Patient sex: F
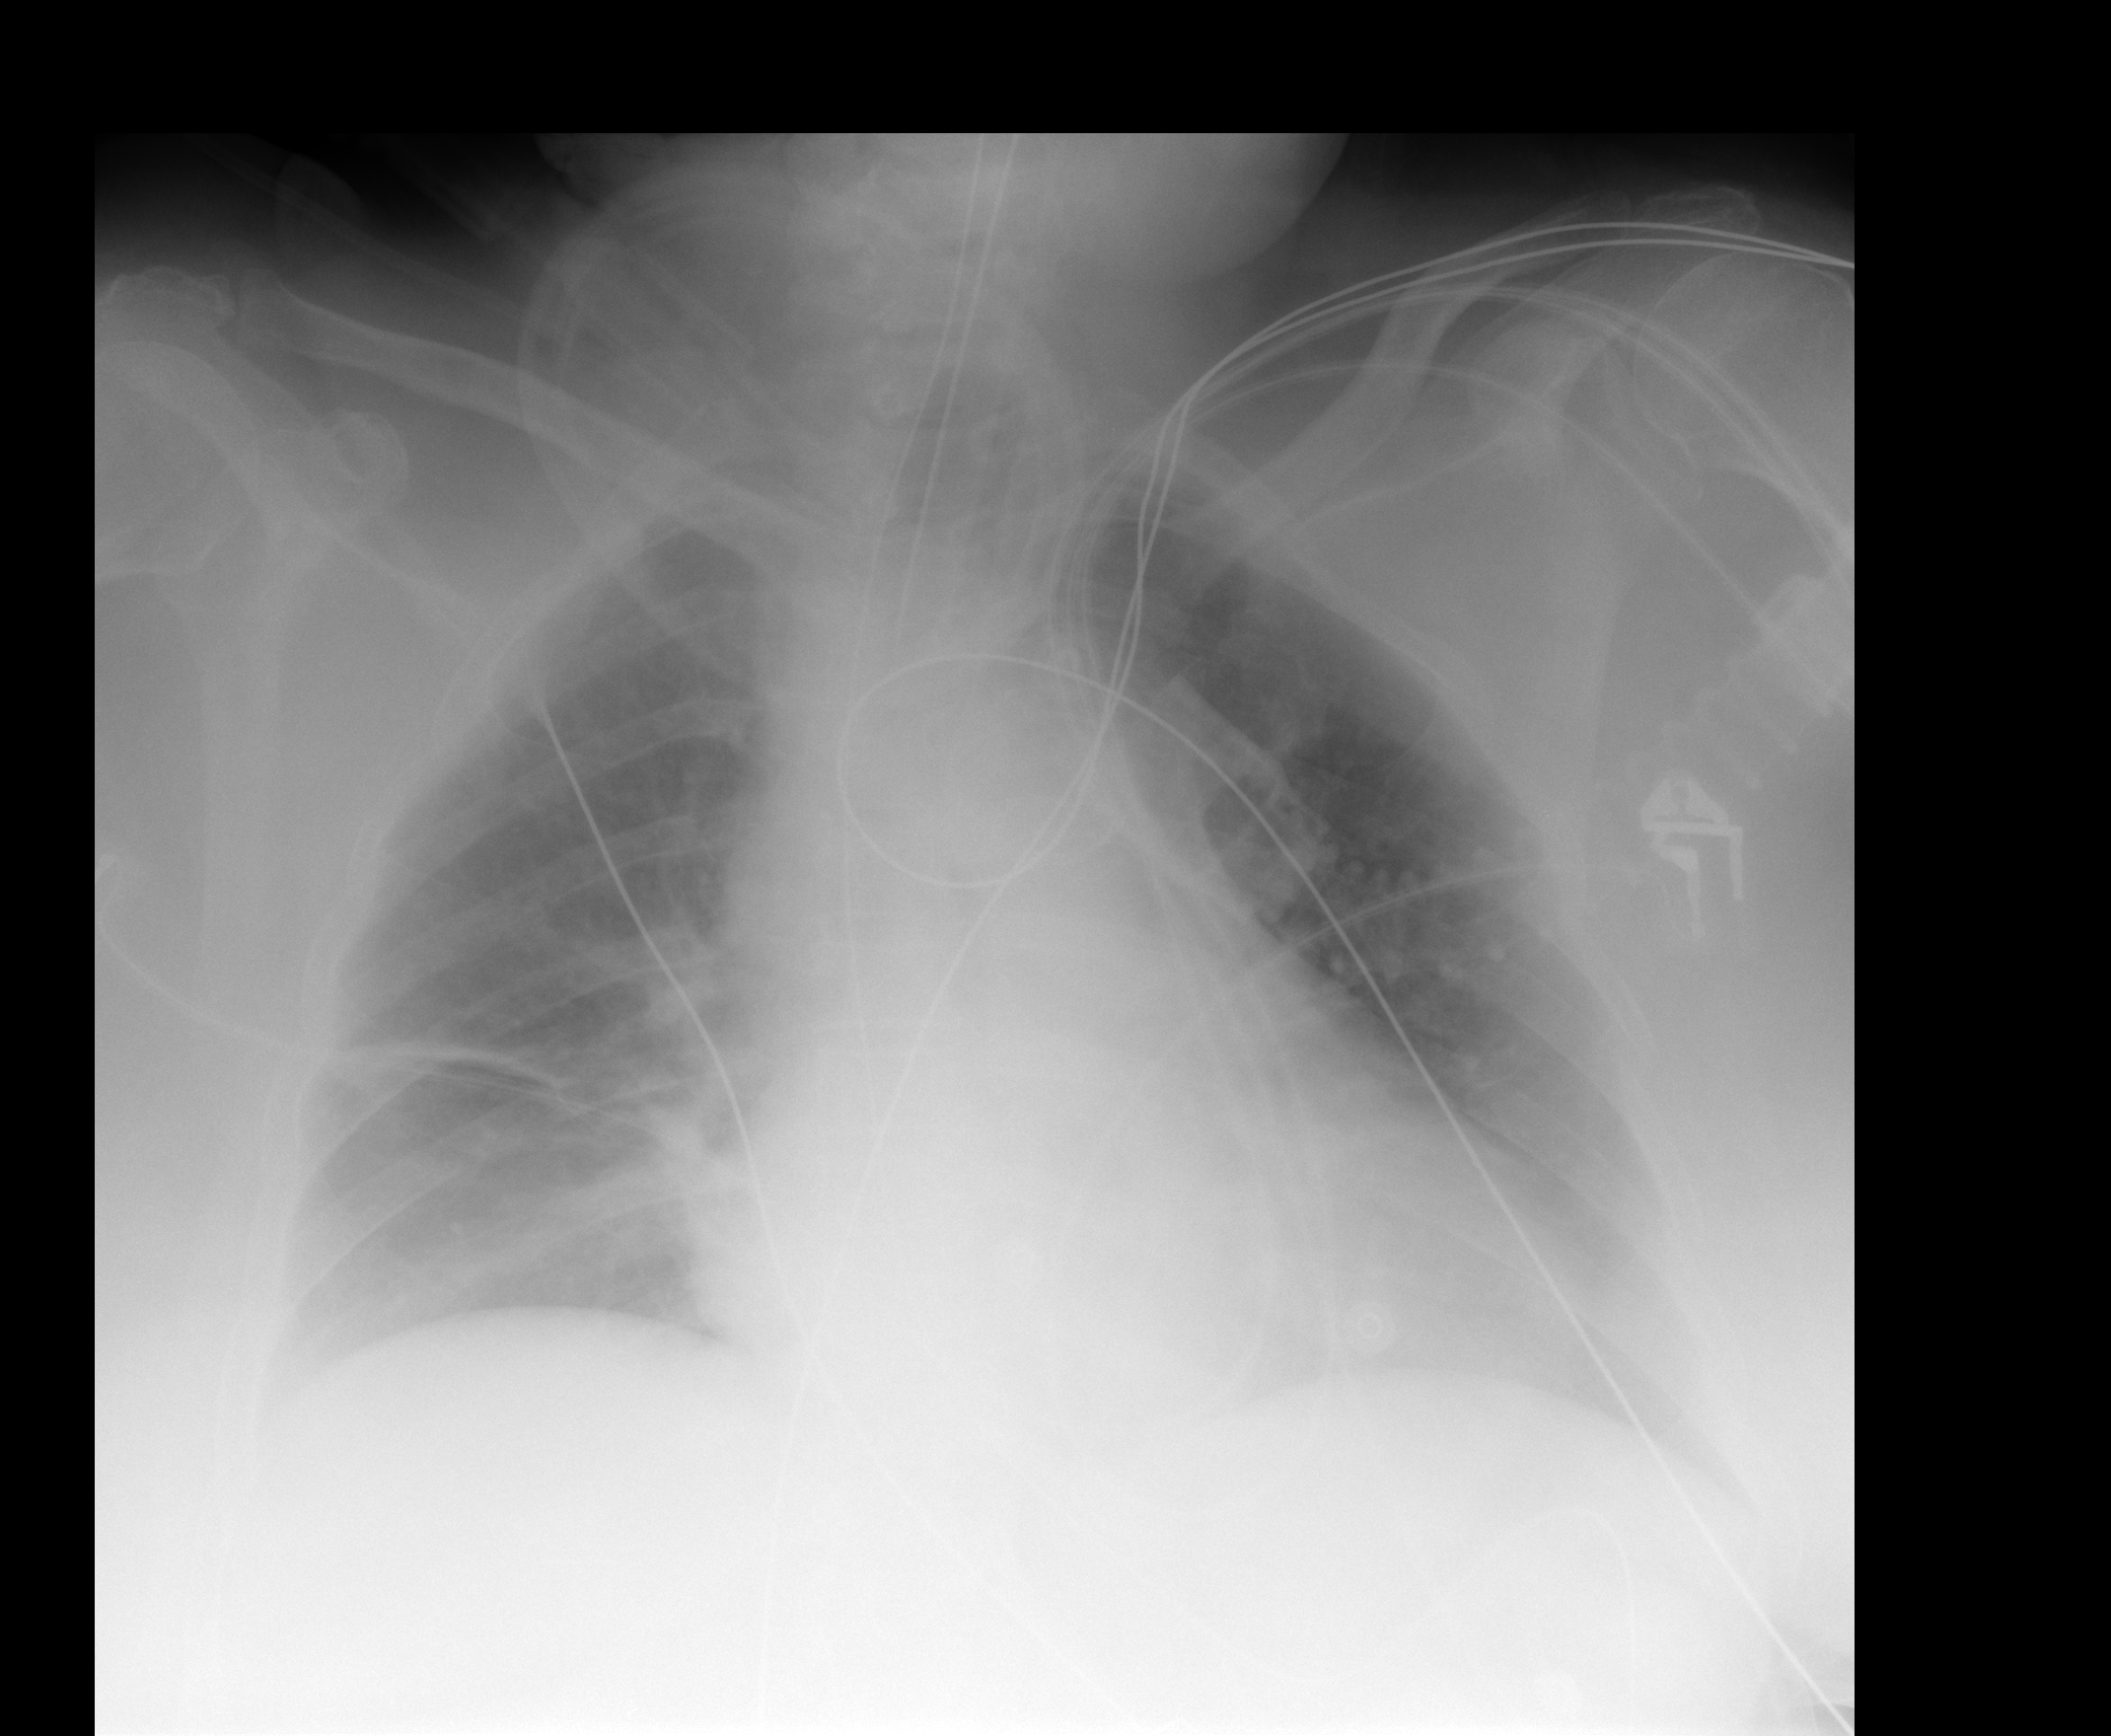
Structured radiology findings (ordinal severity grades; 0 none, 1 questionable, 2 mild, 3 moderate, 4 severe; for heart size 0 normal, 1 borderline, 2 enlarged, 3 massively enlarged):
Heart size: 2
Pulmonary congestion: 2
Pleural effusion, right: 2
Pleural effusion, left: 2
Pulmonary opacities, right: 0
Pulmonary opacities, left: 0
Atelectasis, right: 2
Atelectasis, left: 2